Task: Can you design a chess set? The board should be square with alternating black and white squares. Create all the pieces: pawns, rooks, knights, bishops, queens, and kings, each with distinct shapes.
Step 1903:
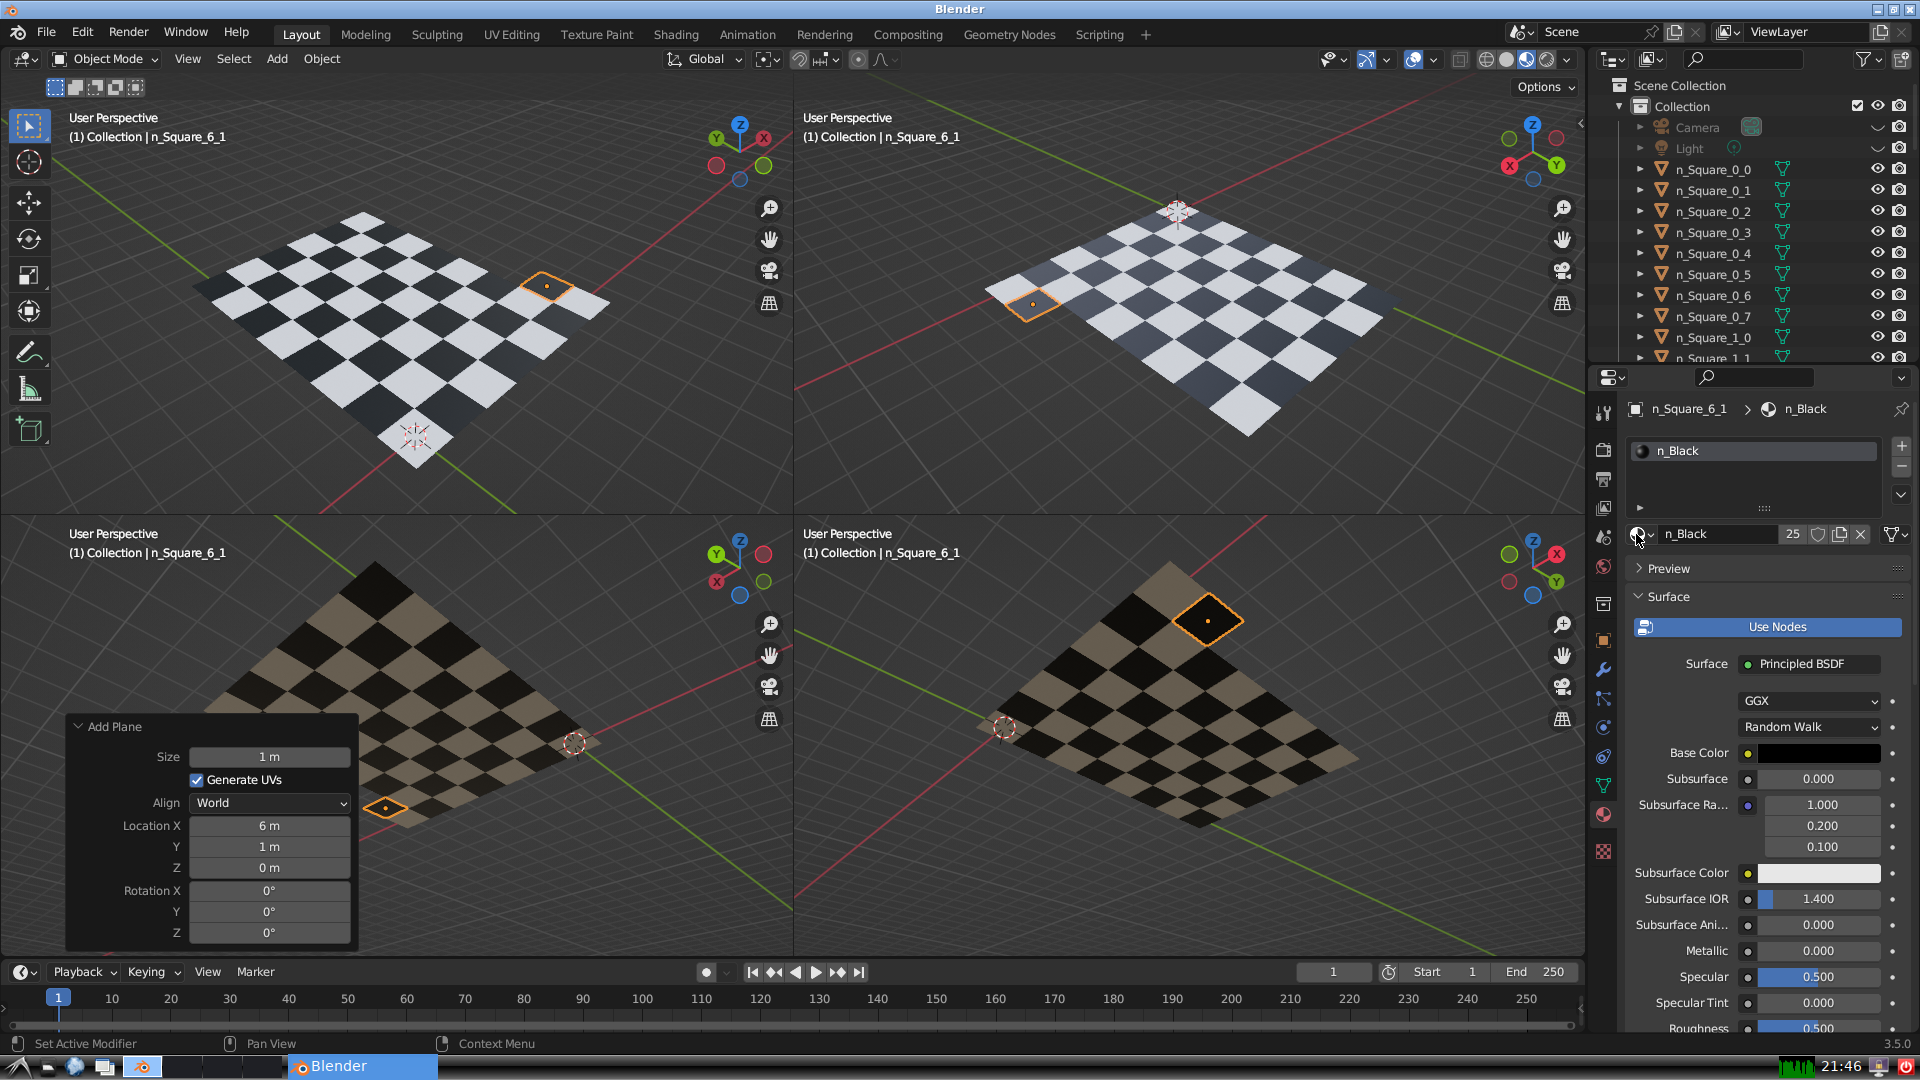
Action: {"mouse_move": [278, 58]}